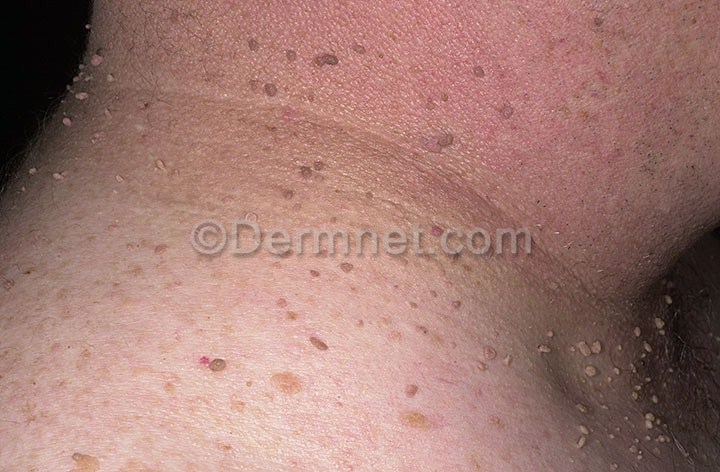
Disease: Seborrheic Keratoses and other Benign Tumors